Question: Unlike '<h:panelGrid>', '<p:panelGrid>' has no option like 'rules'. All rules appear between cells in '<p:panelGrid>', by default. For example,
'''
<p:panelGrid style="table-layout: fixed; width: 100%; word-wrap: break-word;">
<f:facet name="header">
<p:row>
<p:column colspan="3">
<h:outputText value="Header"/>
</p:column>
</p:row>
</f:facet>
<p:row>
<p:column>1</p:column>
<p:column>2</p:column>
<p:column>3</p:column>
</p:row>
<p:row>
<p:column>1</p:column>
<p:column>2</p:column>
<p:column>3</p:column>
</p:row>
</p:panelGrid>
'''
will display a grid layout as follows.

How to remove these lines (horizontal & vertical) between cells something like an HTML table '<table rules="none">'?
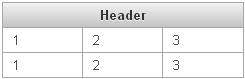
Answer: You can use the following CSS
'''
.ui-panelgrid tr,.ui-panelgrid .ui-panelgrid-cell {
border: none;
}
'''